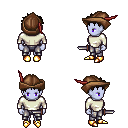
a pixel art fantasy rpg character, female body template, dark elf, purple skin, white long-sleeve shirt, metal pants, brown bedhead hairstyle, leather cap, gold boots, dagger, four views (front, back, left, right), 2x2 character sprite sheet, small pixel art, hard edges, no anti-aliasing